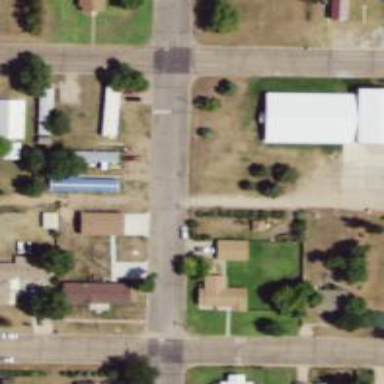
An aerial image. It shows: Alley classified as service road.